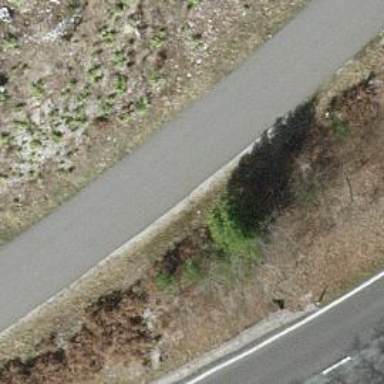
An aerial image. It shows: Unclassified road.